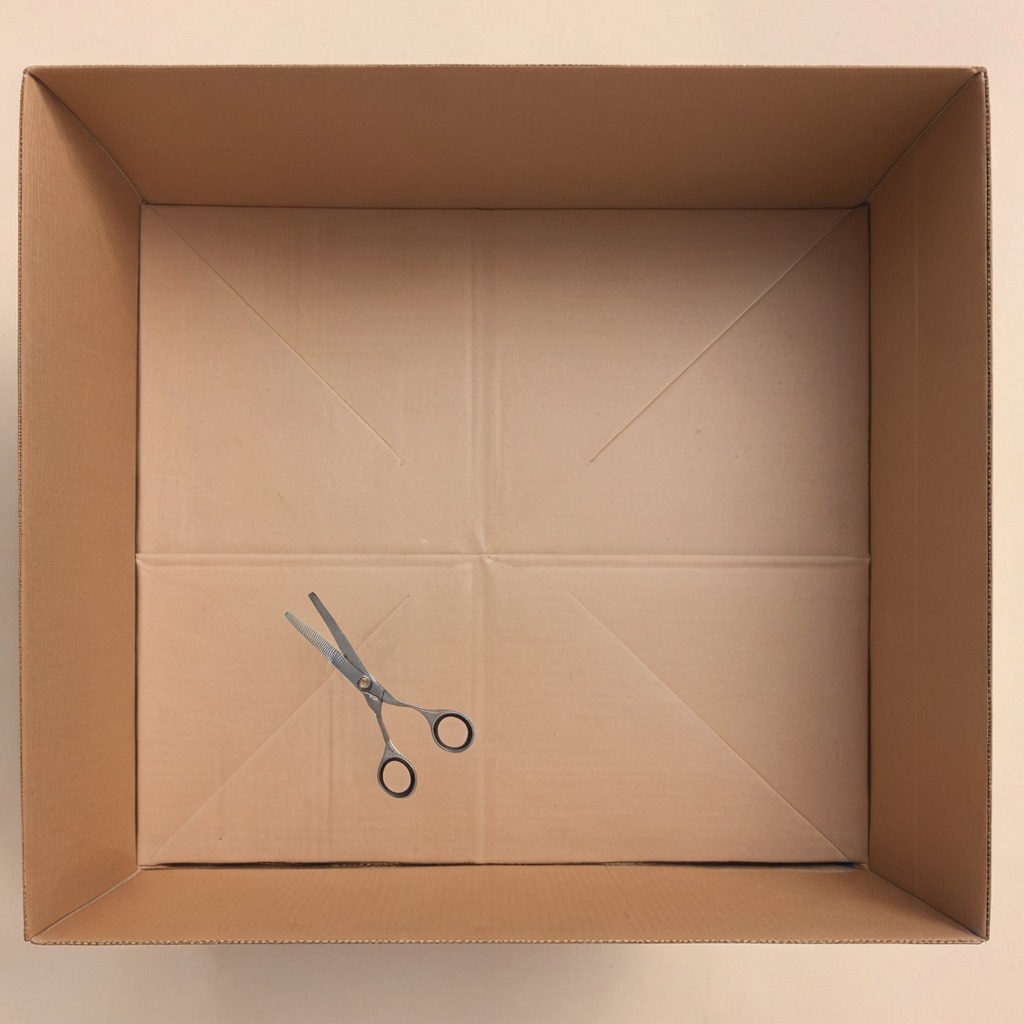
A scissor lies on the cardboard box surface.